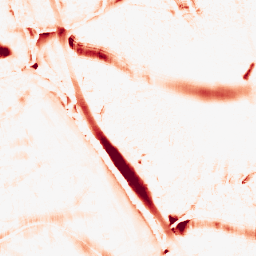
Category: morphological
Decomposition family: morphological_ellipse
Decomposition parameters: operation: opening
width: 30
height: 20
Upsampling method: sinc_hamming
Upsampling parameters: scale: 2
kernel_size: 4
Upsampling scale: 2